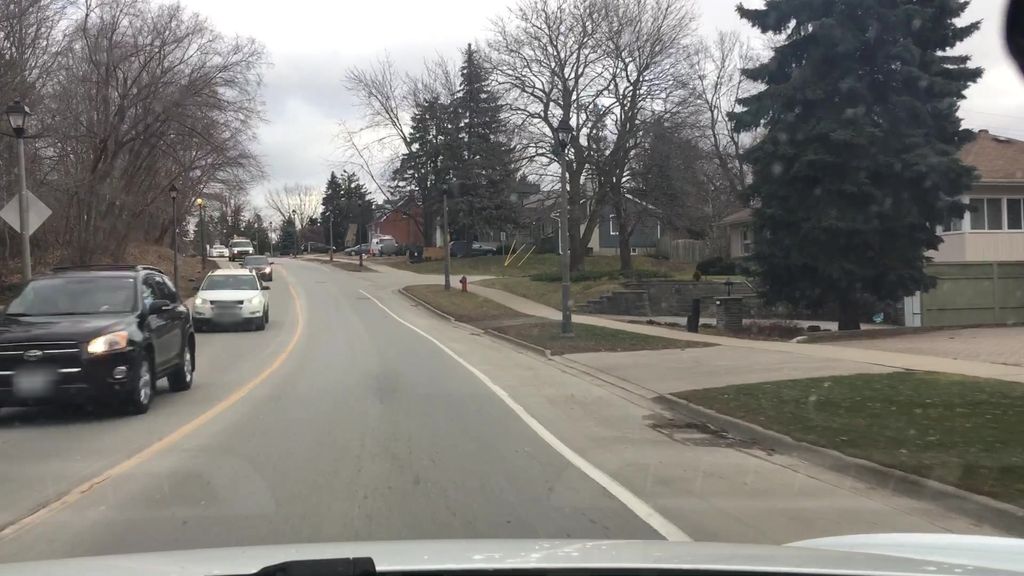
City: hamilton